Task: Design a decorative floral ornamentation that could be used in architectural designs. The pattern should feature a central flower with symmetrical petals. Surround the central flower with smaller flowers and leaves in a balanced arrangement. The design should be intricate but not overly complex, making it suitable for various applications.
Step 1267:
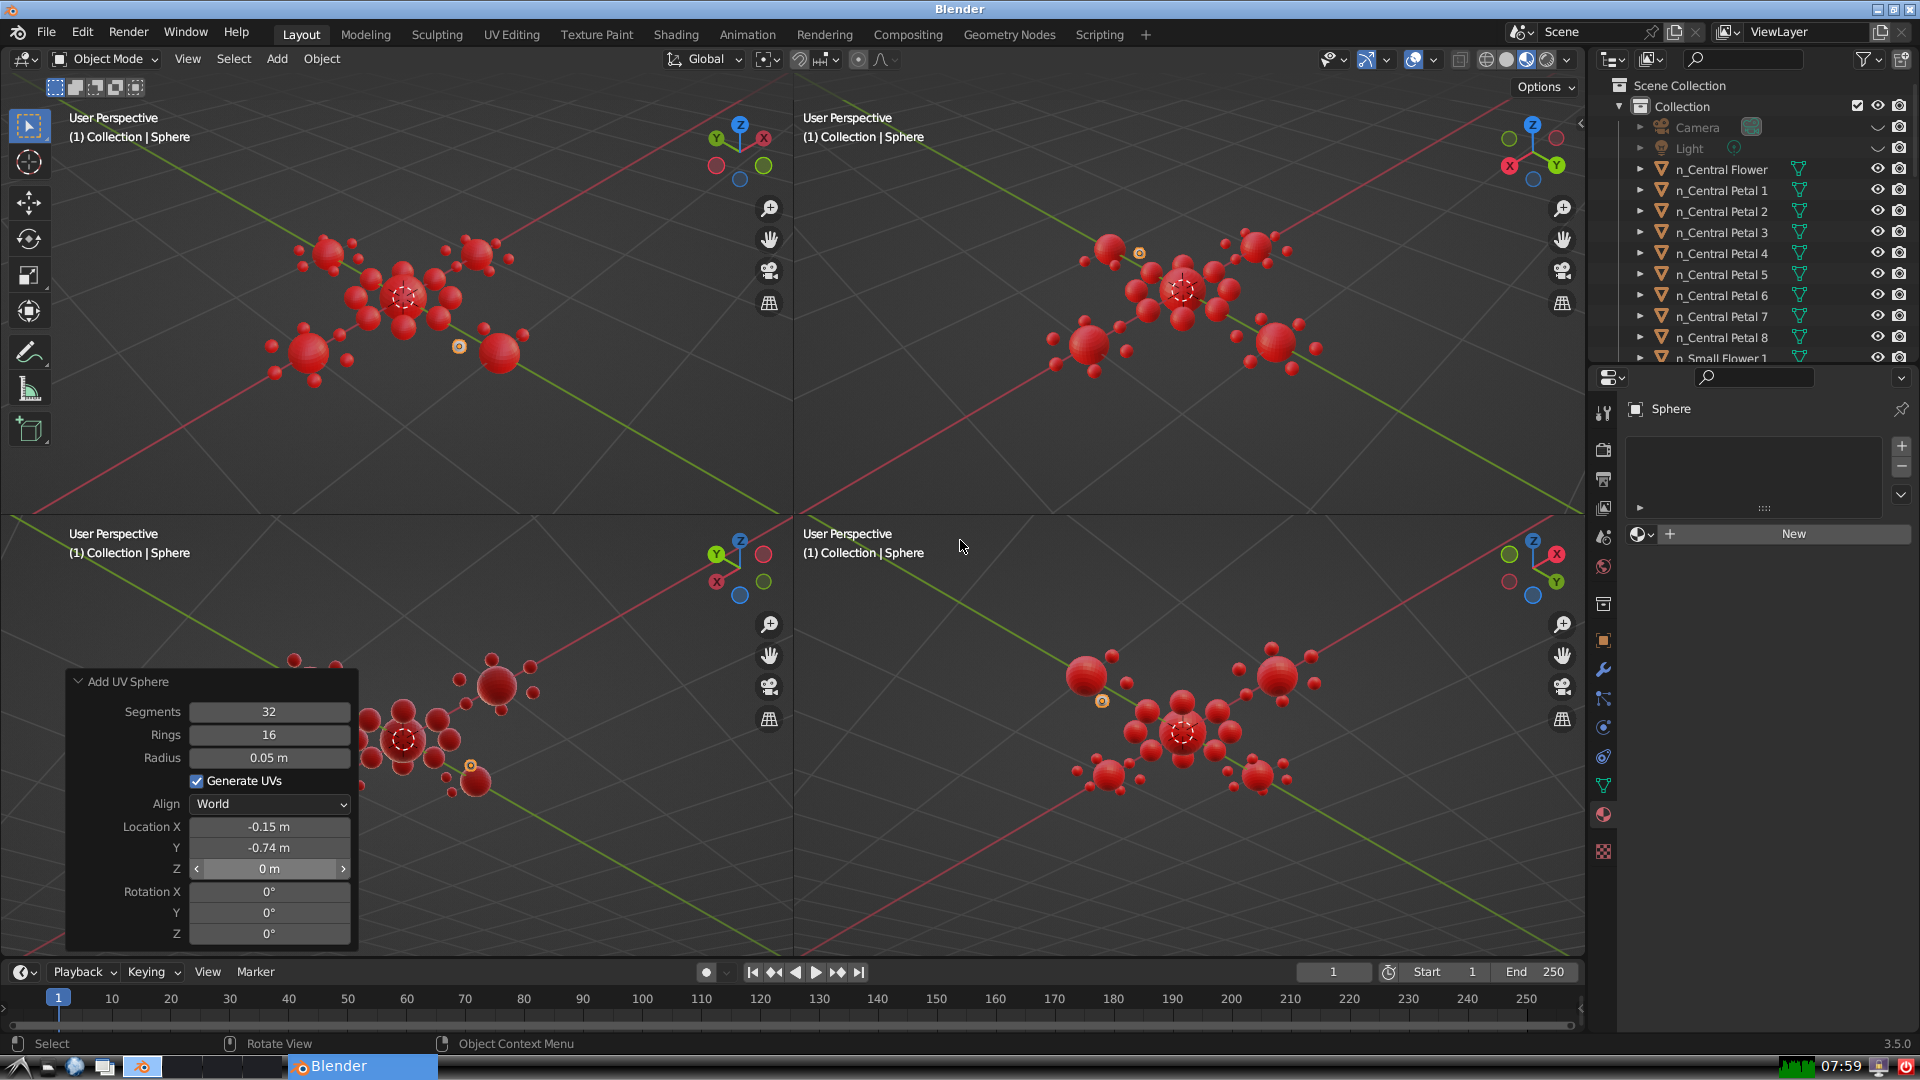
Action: {"key_press": ['Ctrl, Home']}